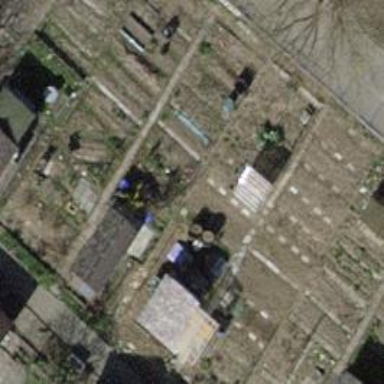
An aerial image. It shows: Shed.